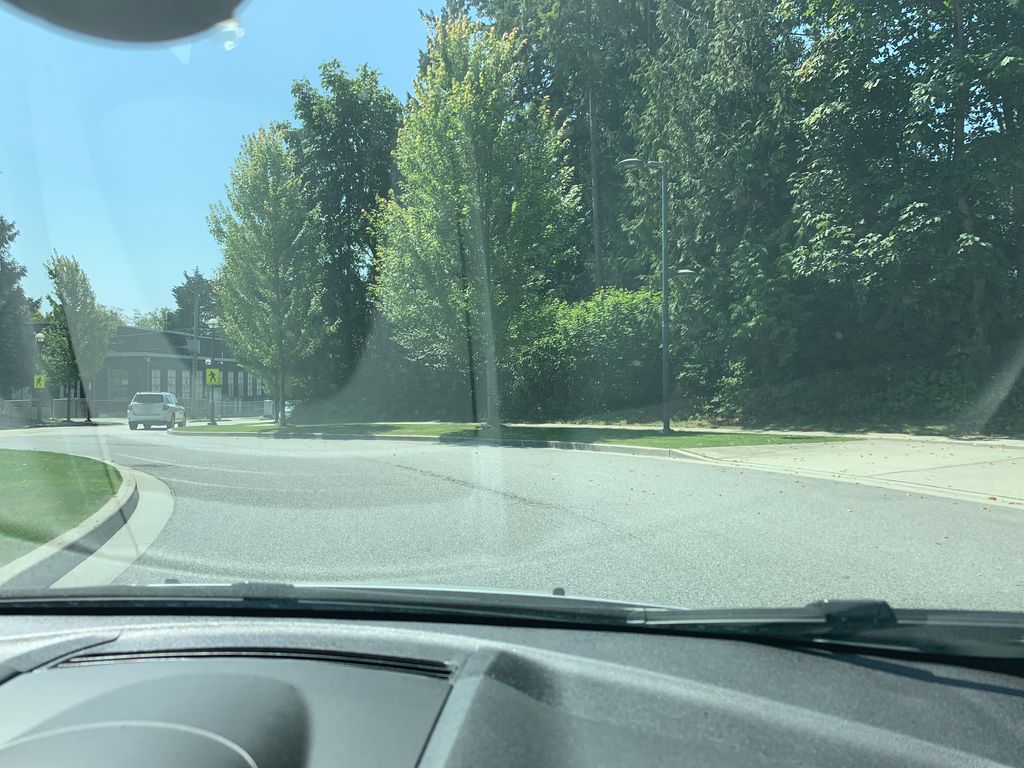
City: vancouver